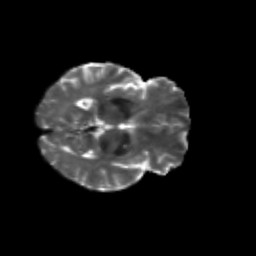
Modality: T2w
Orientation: axial
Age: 59
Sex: female
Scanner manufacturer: siemens
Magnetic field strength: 3 T
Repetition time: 4.71 s
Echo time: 0.0906 s